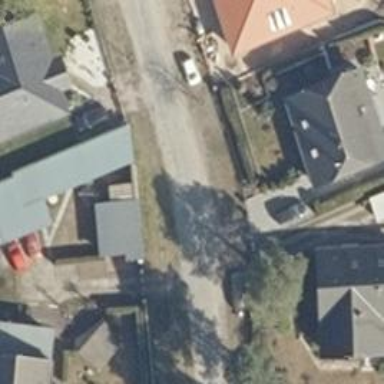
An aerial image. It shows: Driveway.